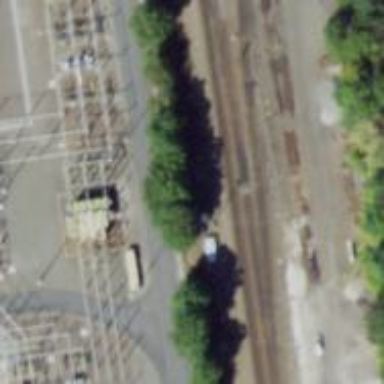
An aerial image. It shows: Outdoor signal box along the railway.